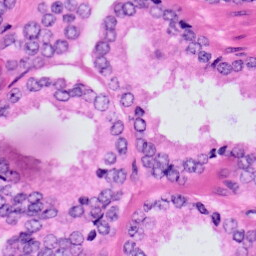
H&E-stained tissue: Prostate